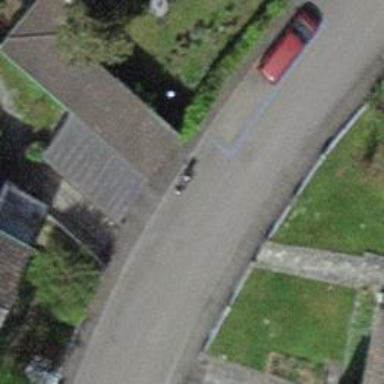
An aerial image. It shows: Garage.